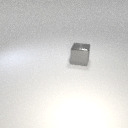
large gray metal cube